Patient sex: F
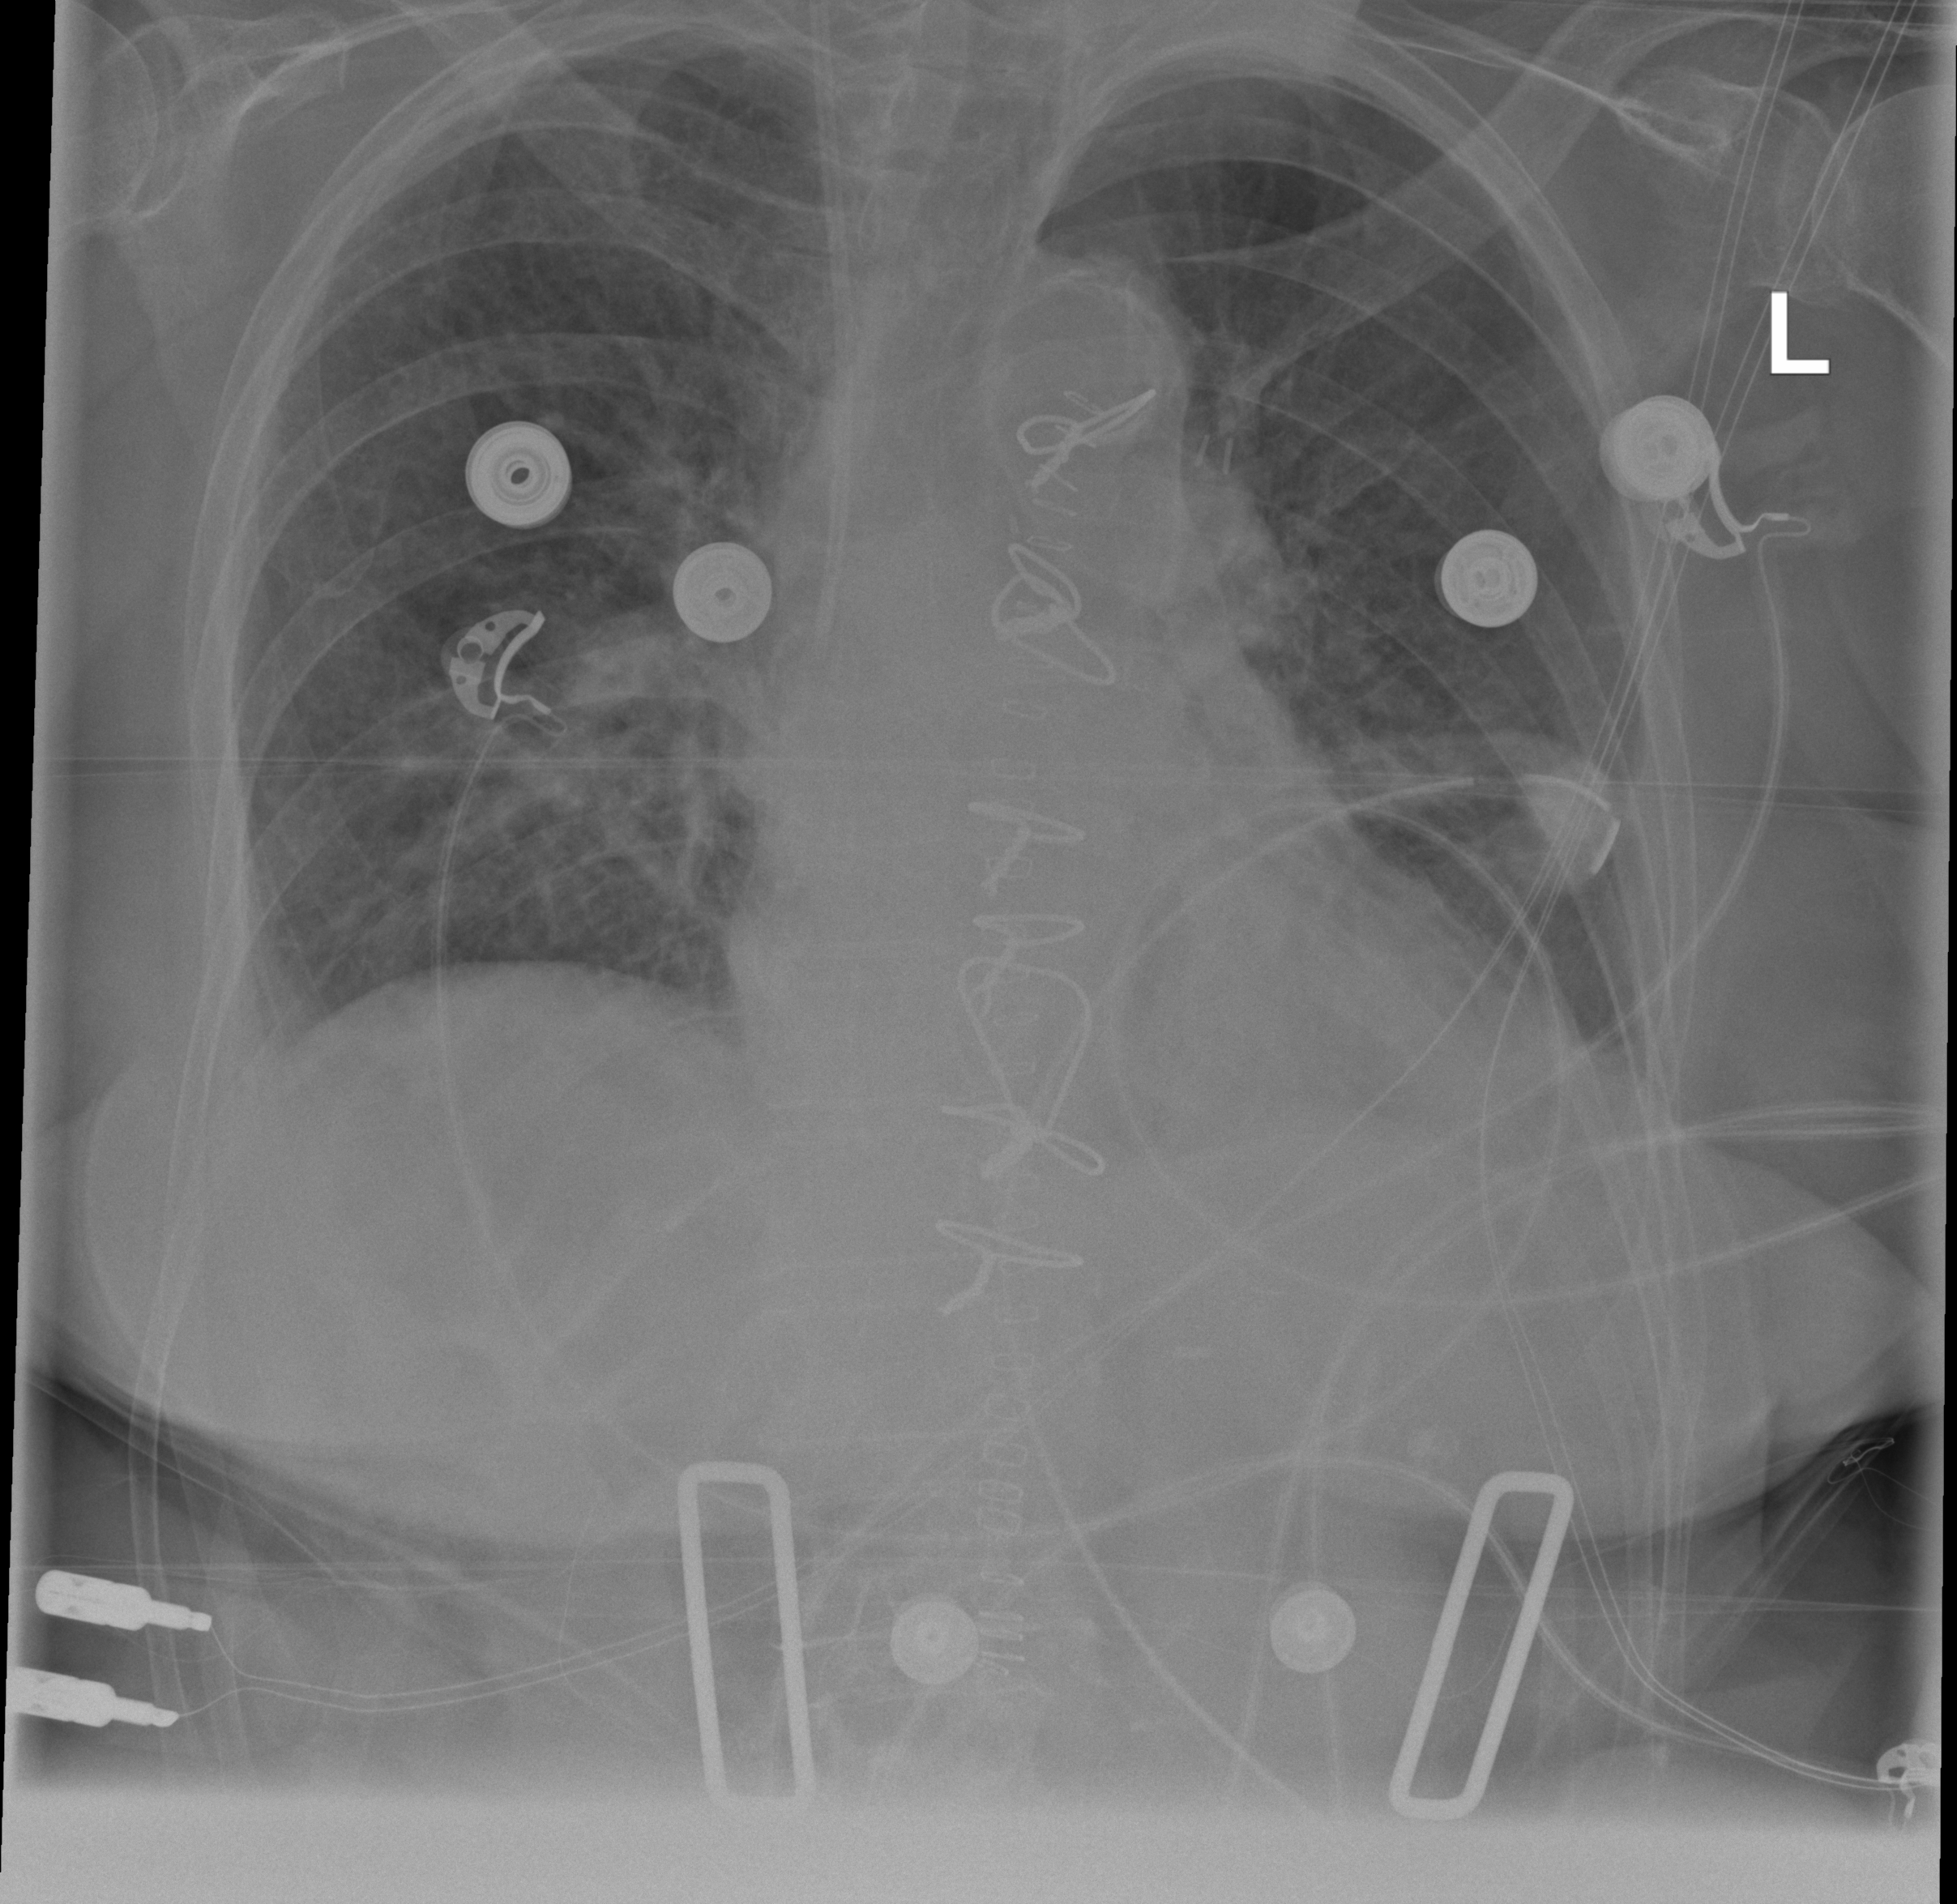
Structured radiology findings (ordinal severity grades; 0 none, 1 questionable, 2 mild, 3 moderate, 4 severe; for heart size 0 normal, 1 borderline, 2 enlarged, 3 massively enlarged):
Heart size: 1
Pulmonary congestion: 0
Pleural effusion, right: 1
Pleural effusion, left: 1
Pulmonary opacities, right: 0
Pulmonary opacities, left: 0
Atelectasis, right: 0
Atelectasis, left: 0